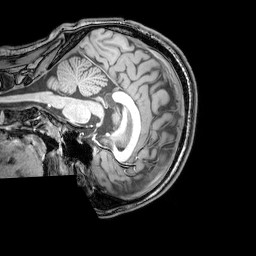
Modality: T1w
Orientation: sagittal
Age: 23
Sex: male
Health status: healthy
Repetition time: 0.081 s
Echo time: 0.037 s